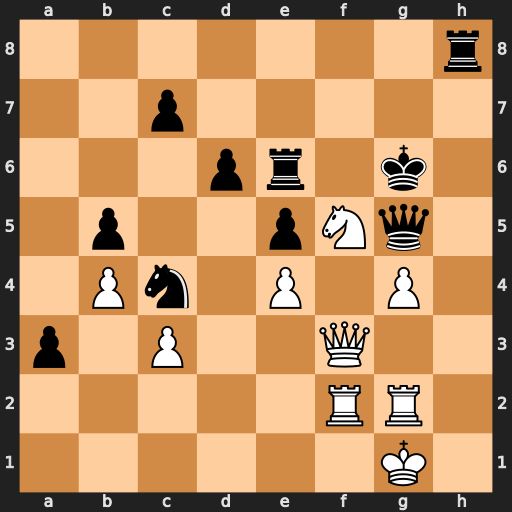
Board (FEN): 7r/2p5/3pr1k1/1p2pNq1/1Pn1P1P1/p1P2Q2/5RR1/6K1
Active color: w
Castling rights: -
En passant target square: -
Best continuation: Nh4+ Rxh4 Qf7+